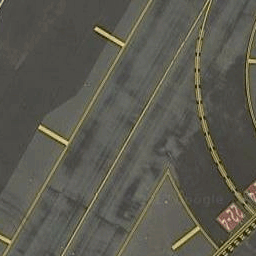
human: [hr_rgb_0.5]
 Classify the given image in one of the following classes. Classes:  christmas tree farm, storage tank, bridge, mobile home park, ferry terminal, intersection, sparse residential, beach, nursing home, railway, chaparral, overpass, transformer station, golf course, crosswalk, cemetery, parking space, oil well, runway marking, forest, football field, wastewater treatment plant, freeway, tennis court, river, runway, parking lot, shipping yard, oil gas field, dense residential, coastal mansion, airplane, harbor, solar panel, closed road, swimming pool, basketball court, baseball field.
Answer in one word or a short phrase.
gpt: runway marking